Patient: sex M, age 54
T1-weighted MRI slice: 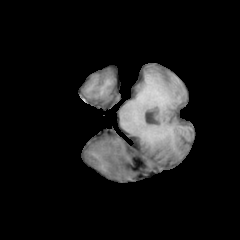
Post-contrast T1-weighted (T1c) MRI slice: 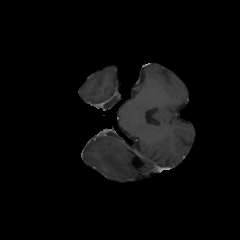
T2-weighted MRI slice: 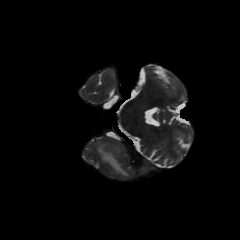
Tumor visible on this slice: yes
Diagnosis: Glioblastoma, IDH-wildtype
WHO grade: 4